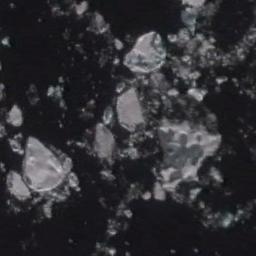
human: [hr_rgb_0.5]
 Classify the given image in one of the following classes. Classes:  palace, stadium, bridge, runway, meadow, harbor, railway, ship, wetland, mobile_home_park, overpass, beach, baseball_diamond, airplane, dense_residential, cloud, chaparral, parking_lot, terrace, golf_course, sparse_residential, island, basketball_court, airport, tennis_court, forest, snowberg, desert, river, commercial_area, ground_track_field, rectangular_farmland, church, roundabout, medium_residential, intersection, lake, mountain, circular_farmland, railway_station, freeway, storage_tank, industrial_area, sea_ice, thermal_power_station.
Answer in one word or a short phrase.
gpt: sea_ice